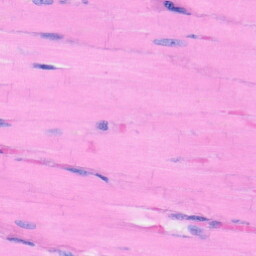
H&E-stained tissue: Heart